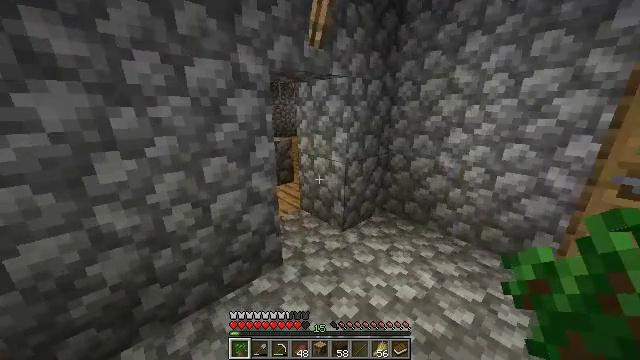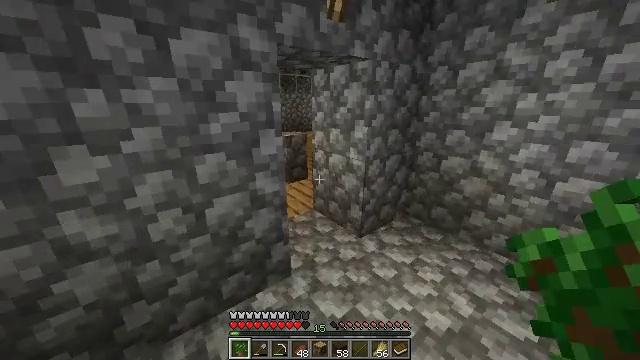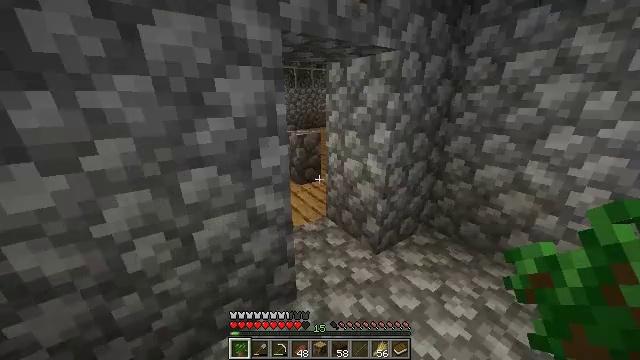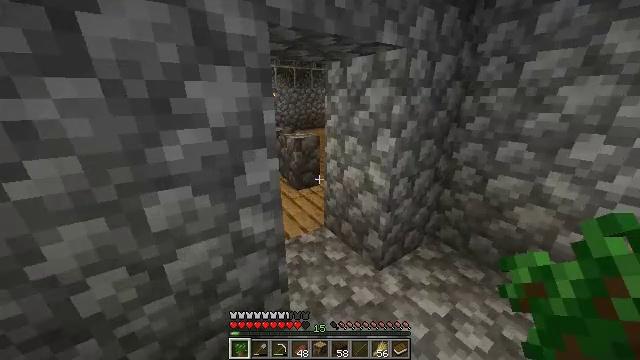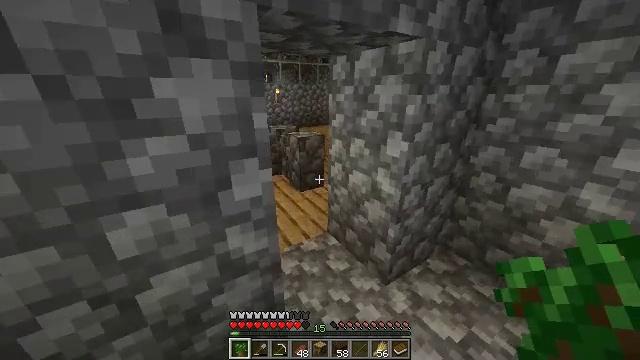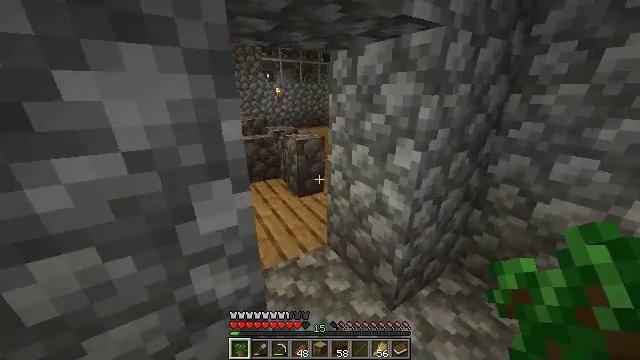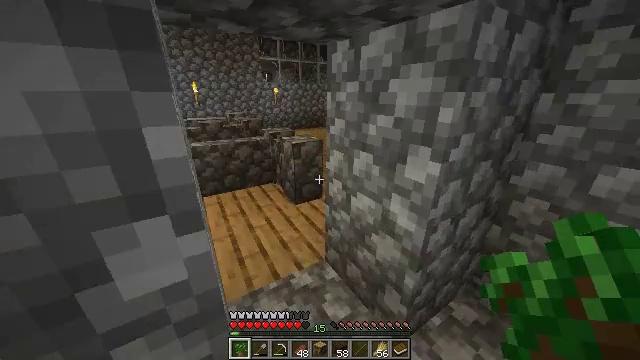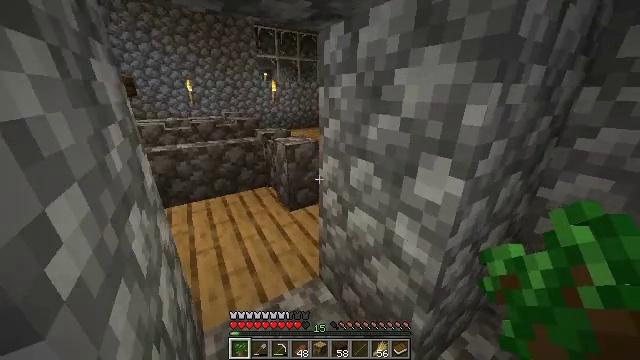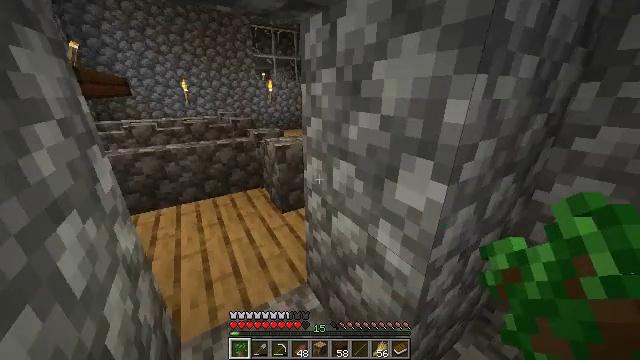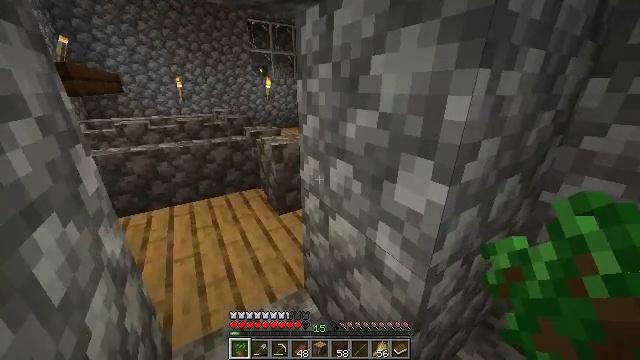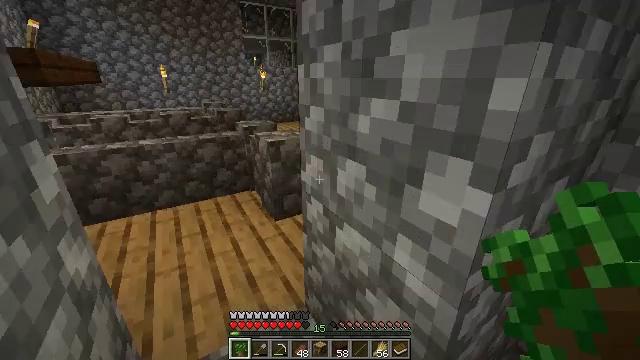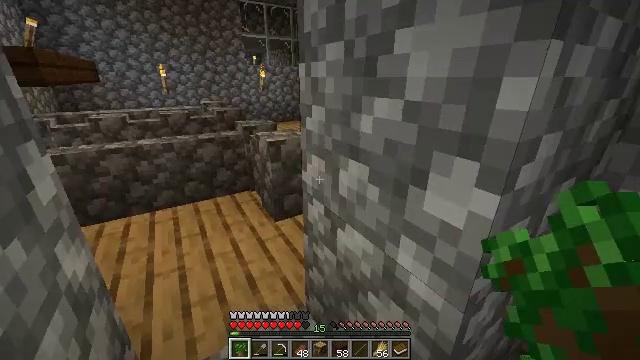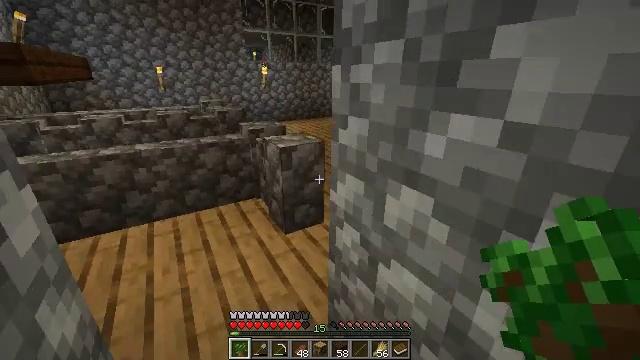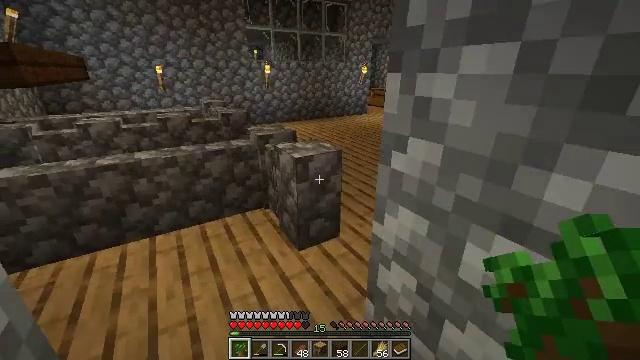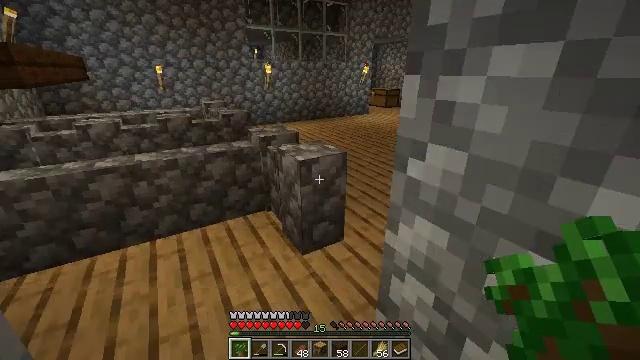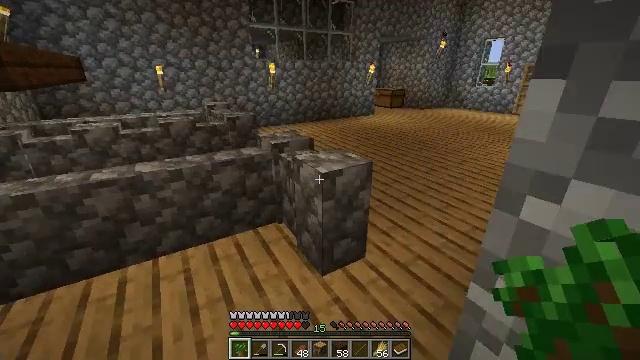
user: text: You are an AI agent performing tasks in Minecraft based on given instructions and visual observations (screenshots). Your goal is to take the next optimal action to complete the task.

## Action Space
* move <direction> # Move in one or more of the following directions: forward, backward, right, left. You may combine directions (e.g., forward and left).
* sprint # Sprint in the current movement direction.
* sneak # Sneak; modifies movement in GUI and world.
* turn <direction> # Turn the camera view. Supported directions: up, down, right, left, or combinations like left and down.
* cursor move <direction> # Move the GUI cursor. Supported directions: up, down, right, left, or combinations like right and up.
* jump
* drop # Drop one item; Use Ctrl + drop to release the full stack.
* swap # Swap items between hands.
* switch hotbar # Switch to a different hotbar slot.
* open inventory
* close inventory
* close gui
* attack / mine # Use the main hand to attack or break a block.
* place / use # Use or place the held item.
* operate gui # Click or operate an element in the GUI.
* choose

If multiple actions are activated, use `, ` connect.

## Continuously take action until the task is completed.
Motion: motion action
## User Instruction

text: Collect sugar cane near water sources.
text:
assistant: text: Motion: move forward, sprint, turn left and down
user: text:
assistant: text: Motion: move forward, sprint, turn left and down
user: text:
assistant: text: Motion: move forward
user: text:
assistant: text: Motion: move forward, turn left
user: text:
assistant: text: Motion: move forward
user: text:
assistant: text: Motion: move forward
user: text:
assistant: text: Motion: move forward
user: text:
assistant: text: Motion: no_op
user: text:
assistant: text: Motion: no_op
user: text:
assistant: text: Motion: move forward and move left
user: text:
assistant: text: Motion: move forward and move left
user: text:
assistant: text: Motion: move forward and move left
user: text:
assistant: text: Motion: move forward and move left
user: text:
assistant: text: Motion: move forward and move left
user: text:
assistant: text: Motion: move forward and move left
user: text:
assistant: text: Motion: move forward and move left, turn right
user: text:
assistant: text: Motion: move forward, turn right
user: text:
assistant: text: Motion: move forward, turn right
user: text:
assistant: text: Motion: move forward, turn right
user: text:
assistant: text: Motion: move forward, turn right
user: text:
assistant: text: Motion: move forward, turn right
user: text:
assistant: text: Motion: move forward
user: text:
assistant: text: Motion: move forward
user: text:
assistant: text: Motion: move forward
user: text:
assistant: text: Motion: move forward, turn right
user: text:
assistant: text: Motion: move forward, turn right
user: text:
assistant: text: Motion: move forward, turn right
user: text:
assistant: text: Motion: move forward, turn right
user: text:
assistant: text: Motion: move forward, turn right
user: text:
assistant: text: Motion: move forward and move left, turn right